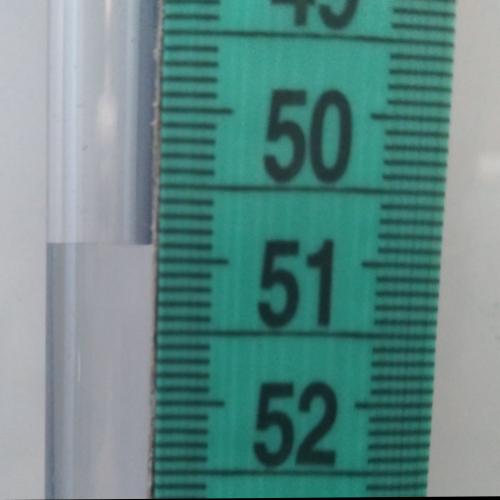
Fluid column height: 50.9 cm